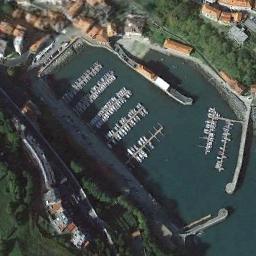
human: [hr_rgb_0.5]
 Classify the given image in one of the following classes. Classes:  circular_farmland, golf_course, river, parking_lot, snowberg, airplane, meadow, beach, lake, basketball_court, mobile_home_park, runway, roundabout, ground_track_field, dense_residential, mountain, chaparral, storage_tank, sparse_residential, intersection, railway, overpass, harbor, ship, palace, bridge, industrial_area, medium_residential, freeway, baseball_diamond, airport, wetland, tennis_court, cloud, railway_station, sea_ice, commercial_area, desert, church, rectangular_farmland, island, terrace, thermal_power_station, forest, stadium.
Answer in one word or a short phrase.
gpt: harbor